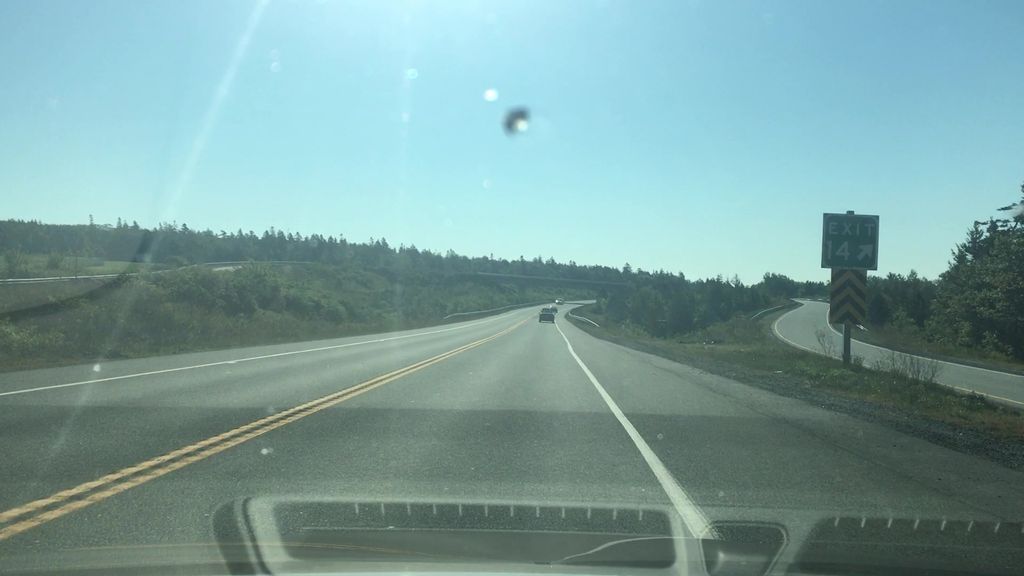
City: halifax